Question: Say I have the following polar plot:
'''
a=-0.49+1j*1.14
plt.polar([0,angle(x)],[0,abs(x)],linewidth=5)
'''

And I'd like to adjust the radial limits to 0 to 2.
What is the best way to do this?
Note that I am asking specifically about the 'plt.polar()' method (as opposed to using 'polar=True' parameter in a normal plot common in similar questions).
This seems to work, unless I'm plotting from the console (Spyder, Win7):
'''
>>> ax=plt.gca()
>>> ax.set_rlim(0,2)
'''
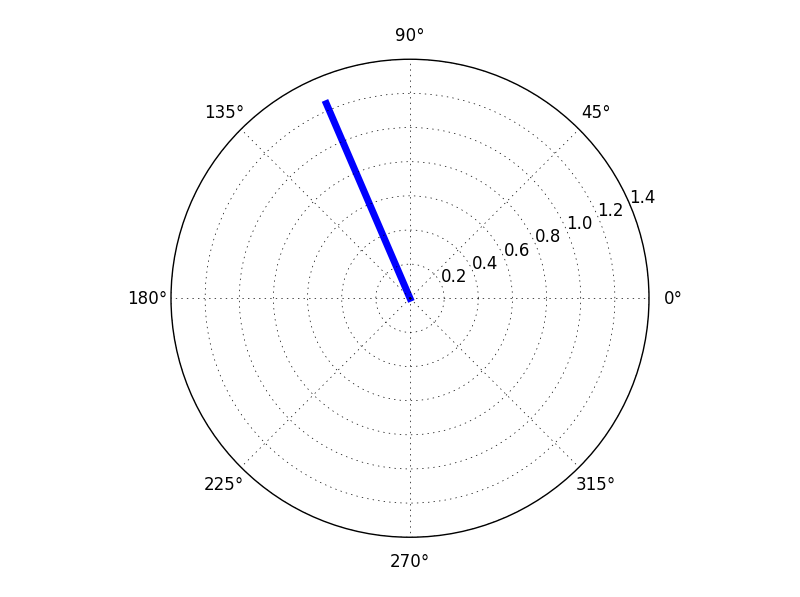
Answer: You can just use the classic method
'''
import matplotlib.pyplot as plt
import numpy as np
x = np.arange(-180.0,190.0,10)
theta = (np.pi/180.0 )*x # in radians
offset = 2.0
R1 = [-0.358,-0.483,-0.479,-0.346,-0.121,0.137,0.358,0.483,0.479,0.346,0.121,-0.137,-0.358,-0.483,-0.479,-0.346,-0.121,0.137,0.358,0.483,0.479,0.346,0.121,-0.137,-0.358,-0.483,-0.479,-0.346,-0.121,0.137,0.358,0.483,0.479,0.346,0.121,-0.137,-0.358]
fig1 = plt.figure()
ax1 = fig1.add_axes([0.1,0.1,0.8,0.8],polar=True)
ax1.set_ylim(-2,2)
ax1.set_yticks(np.arange(-2,2,0.5))
ax1.plot(theta,R1,lw=2.5)
plt.show()
'''